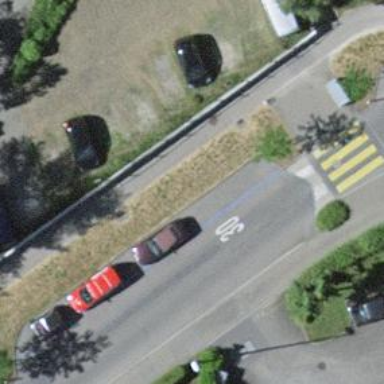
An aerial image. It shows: Parking lane area.